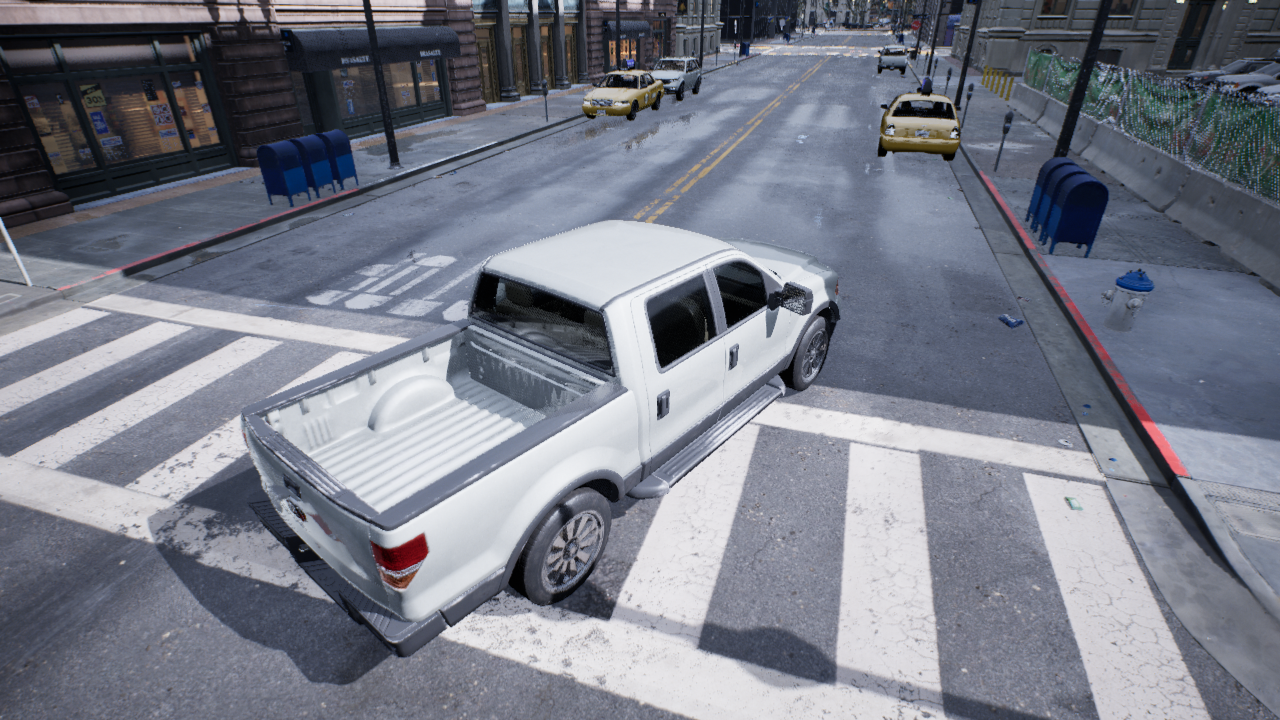
Venue: intersection
Lighting: overcast
Vehicle rig: pickup